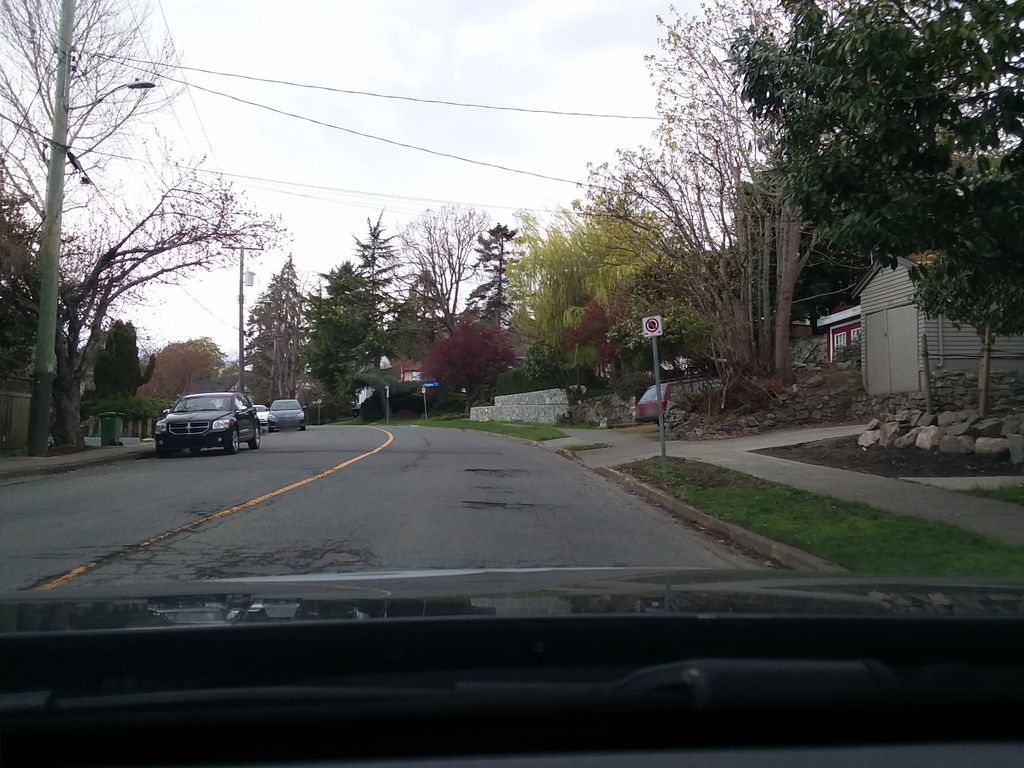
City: victoria